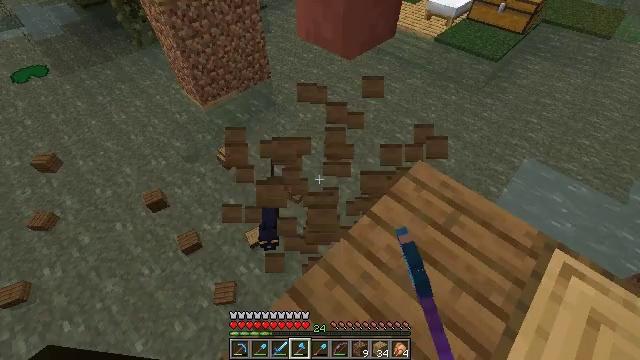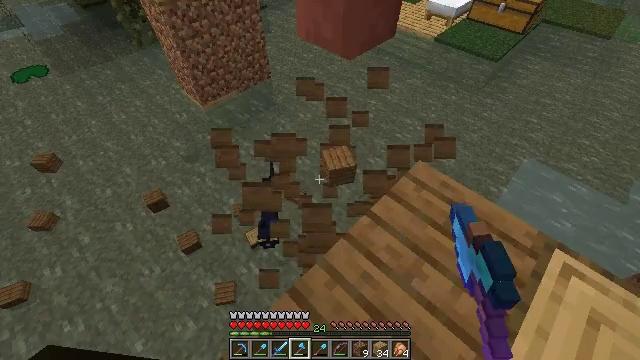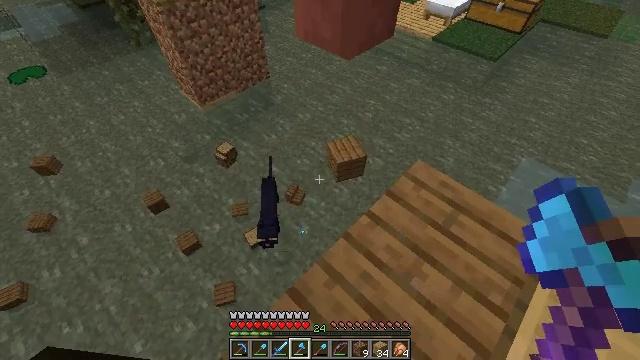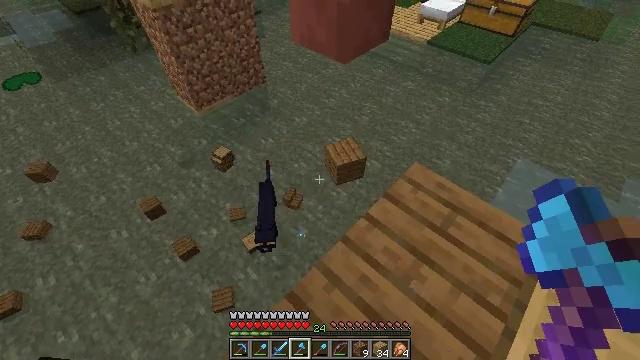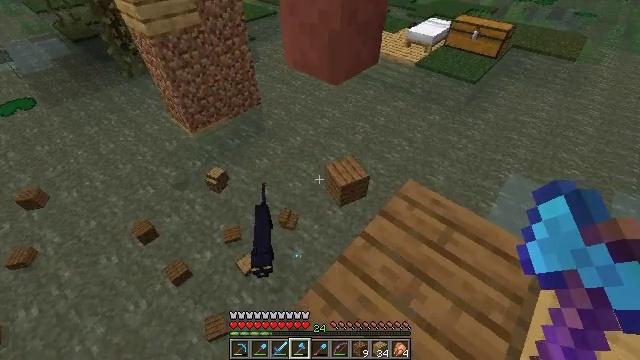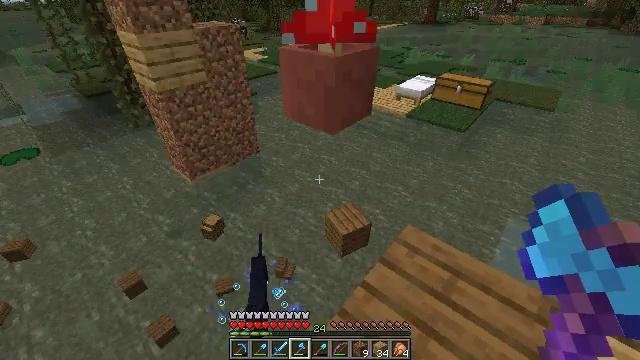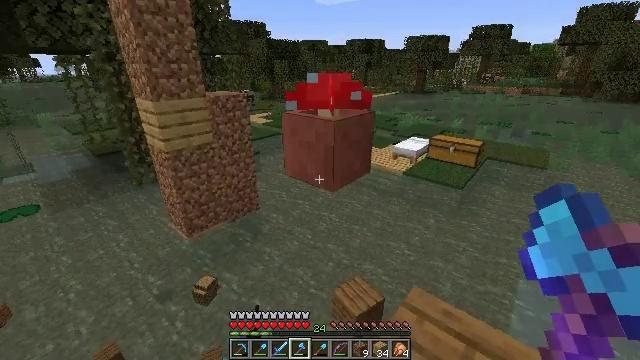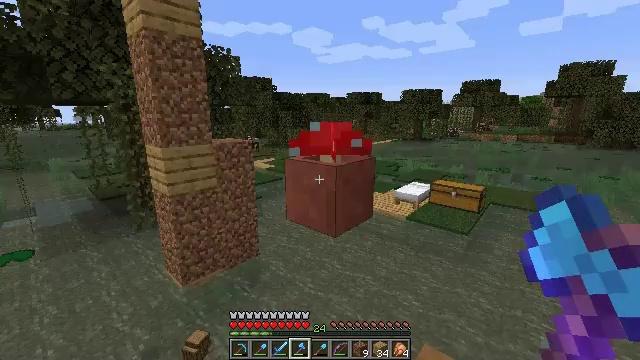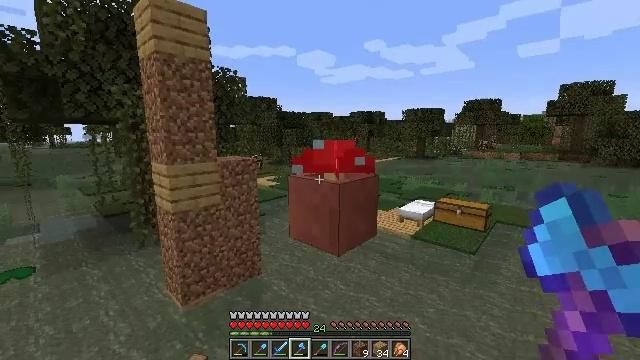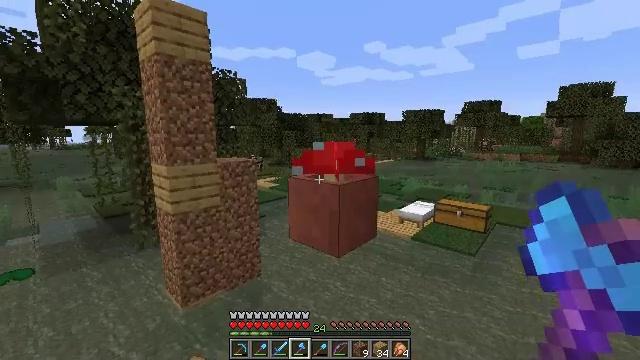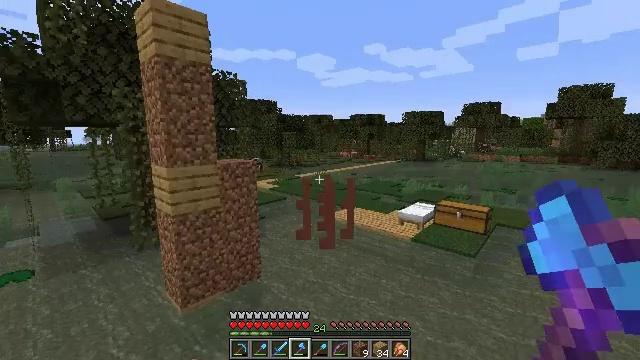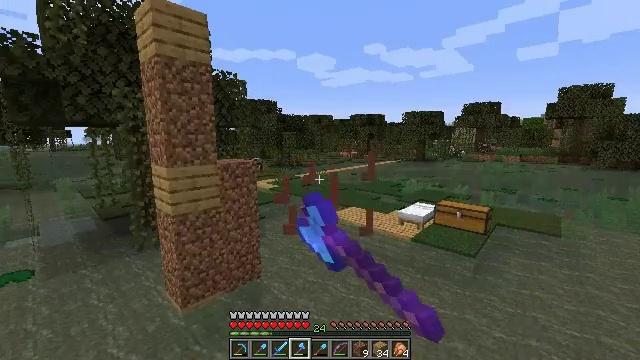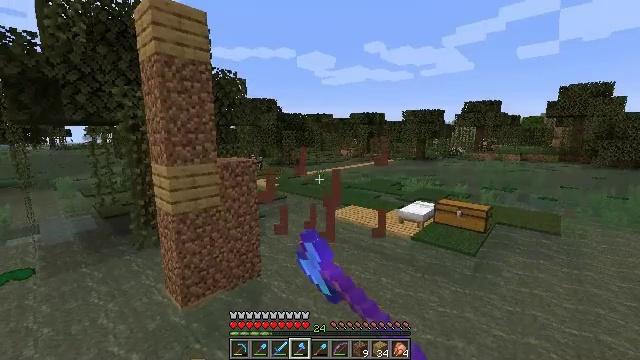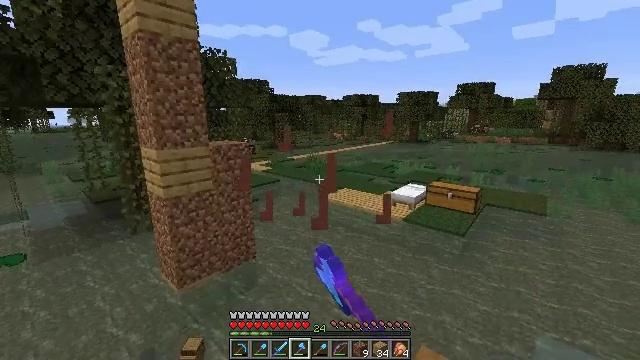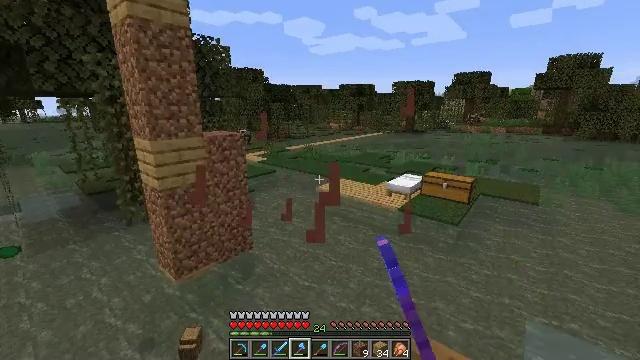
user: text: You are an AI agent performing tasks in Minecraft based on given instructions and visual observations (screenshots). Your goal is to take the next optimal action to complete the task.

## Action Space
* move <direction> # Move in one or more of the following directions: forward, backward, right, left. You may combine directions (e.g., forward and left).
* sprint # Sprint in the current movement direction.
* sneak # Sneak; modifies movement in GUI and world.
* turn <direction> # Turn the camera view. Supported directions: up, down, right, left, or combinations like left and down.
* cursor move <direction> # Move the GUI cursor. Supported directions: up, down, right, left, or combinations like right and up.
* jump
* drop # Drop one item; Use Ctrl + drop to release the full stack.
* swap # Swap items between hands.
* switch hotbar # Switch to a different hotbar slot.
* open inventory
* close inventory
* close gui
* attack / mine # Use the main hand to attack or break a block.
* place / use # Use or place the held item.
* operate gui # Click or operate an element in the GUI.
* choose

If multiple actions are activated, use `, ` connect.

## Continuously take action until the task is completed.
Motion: motion action
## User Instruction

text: Mine the potted red mushroom and its pot.
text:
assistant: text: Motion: attack / mine
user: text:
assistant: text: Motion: attack / mine
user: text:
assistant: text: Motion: attack / mine
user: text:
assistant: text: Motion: turn right and up, attack / mine
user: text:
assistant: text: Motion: turn up
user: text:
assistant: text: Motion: turn up
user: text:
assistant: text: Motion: turn up
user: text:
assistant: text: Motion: turn up
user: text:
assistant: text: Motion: no_op
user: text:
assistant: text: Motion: attack / mine
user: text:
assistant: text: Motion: attack / mine
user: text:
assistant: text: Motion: attack / mine
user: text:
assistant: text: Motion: turn right and down, attack / mine
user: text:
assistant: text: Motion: turn down, attack / mine
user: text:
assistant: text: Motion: attack / mine